Field crop: maize
Growth stage: 2
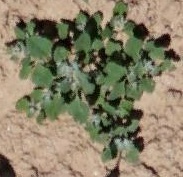
Species: chenopodium